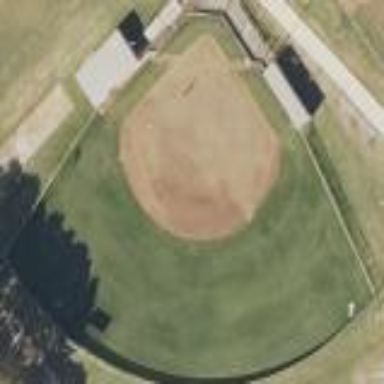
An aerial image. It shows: Baseball pitch for leisure land.